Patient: sex M, age 55
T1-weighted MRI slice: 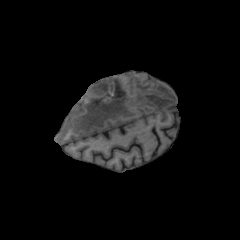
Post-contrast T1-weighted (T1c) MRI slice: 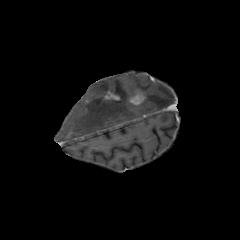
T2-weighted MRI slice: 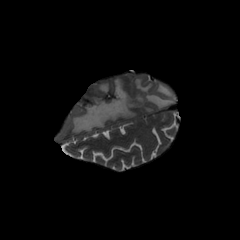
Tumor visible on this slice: yes
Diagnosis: Glioblastoma, IDH-wildtype
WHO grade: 4